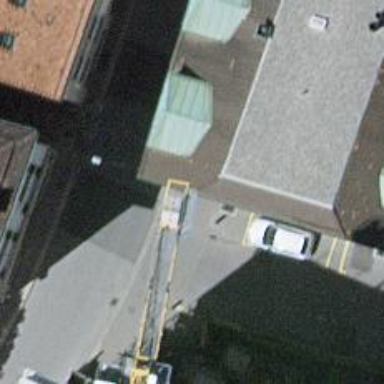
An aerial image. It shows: Sidewalk with covered arcade.